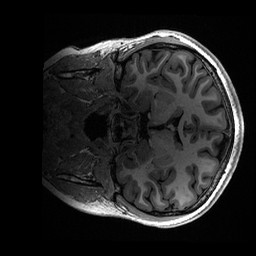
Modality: T1w
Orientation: coronal
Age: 21
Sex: female
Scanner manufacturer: ge
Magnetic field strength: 3 T
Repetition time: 0.006952 s
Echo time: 0.00292 s